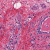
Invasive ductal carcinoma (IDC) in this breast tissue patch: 0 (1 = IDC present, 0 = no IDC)